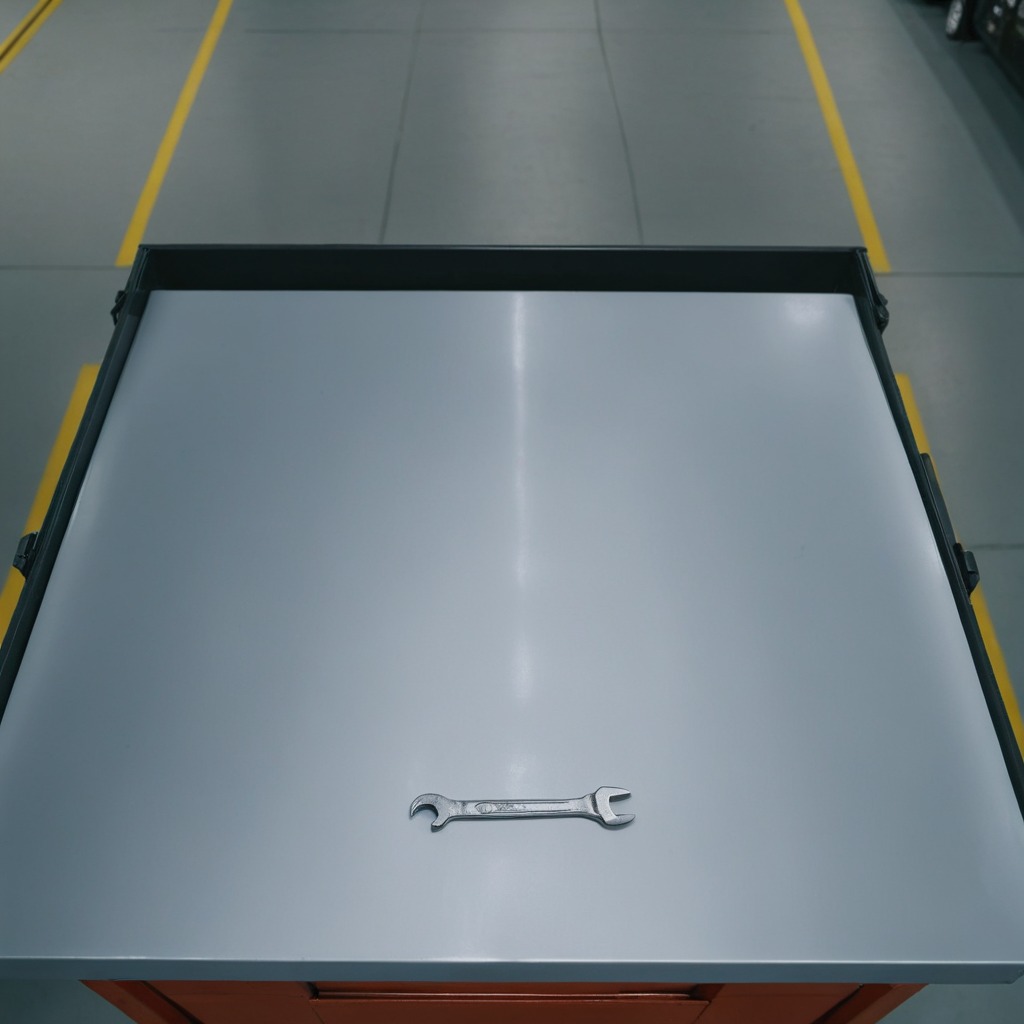
An wrench is lying on a toolbox surface in an airplane hangar workshop.